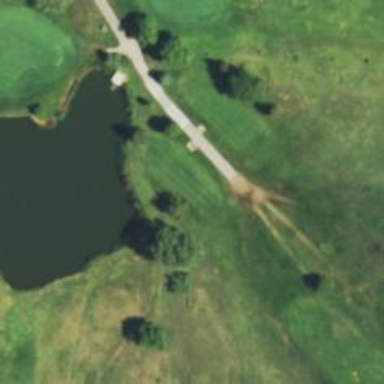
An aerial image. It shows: Driveway serving as golf cart path.